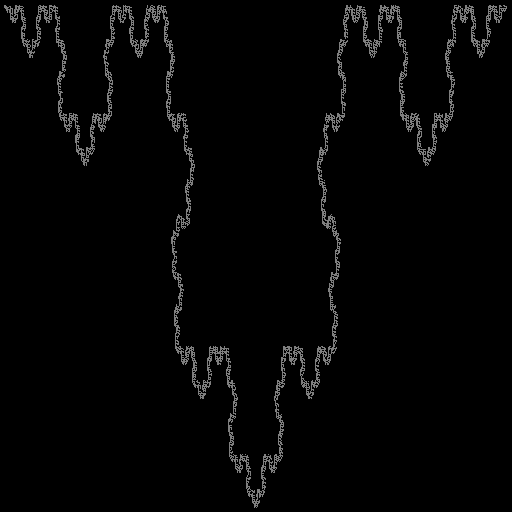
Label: koch_curve